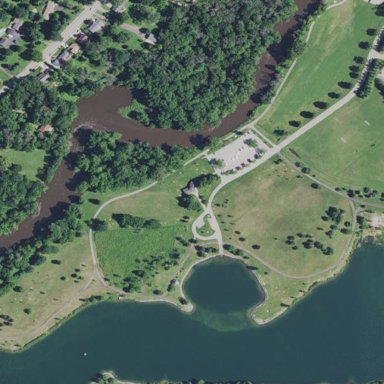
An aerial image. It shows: Park.